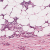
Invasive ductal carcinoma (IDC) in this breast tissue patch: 1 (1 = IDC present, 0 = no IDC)